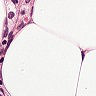
Metastatic tissue present: no